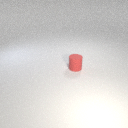
small red rubber cylinder